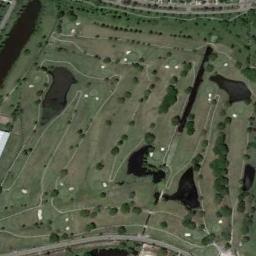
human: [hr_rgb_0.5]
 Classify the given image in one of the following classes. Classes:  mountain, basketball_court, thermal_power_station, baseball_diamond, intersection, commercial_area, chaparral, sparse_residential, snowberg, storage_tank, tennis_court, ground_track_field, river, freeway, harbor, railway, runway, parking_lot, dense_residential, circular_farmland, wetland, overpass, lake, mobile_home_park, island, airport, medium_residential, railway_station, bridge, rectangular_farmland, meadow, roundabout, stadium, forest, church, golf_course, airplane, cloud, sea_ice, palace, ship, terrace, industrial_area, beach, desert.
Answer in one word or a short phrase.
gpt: golf_course